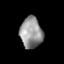
Tissue: prostate
Cell type: Epithelial cells
Senescence score: 0.3223
Nuclear area (px): 671
Mean DAPI intensity: 149.309